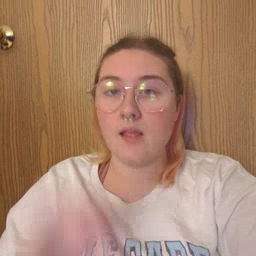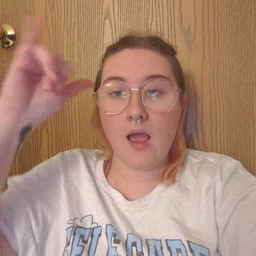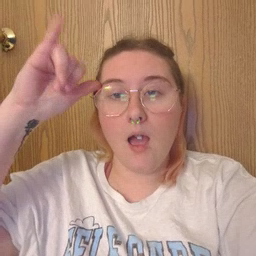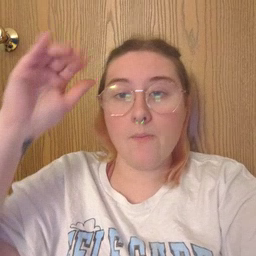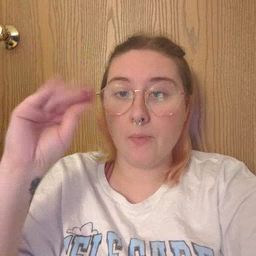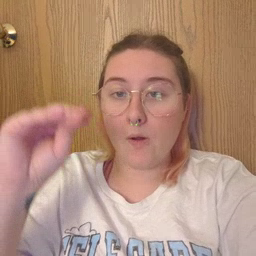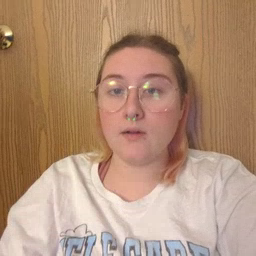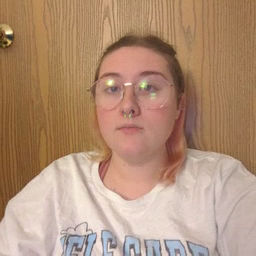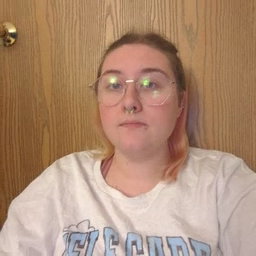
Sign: cowboy